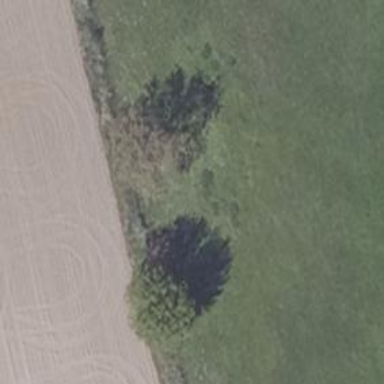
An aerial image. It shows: Deciduous broadleaved tree.